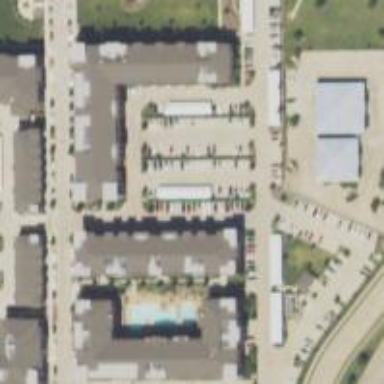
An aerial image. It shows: View of apartment building.